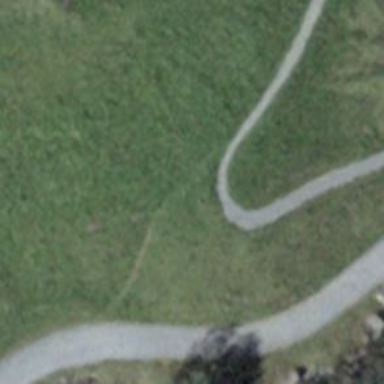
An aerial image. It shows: Footway along the road.